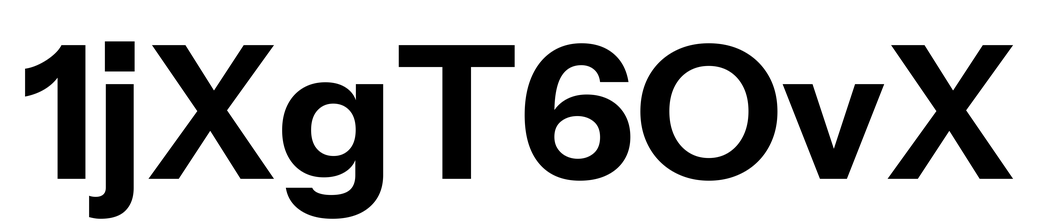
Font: InstrumentSans_Bold